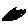
Label: circle